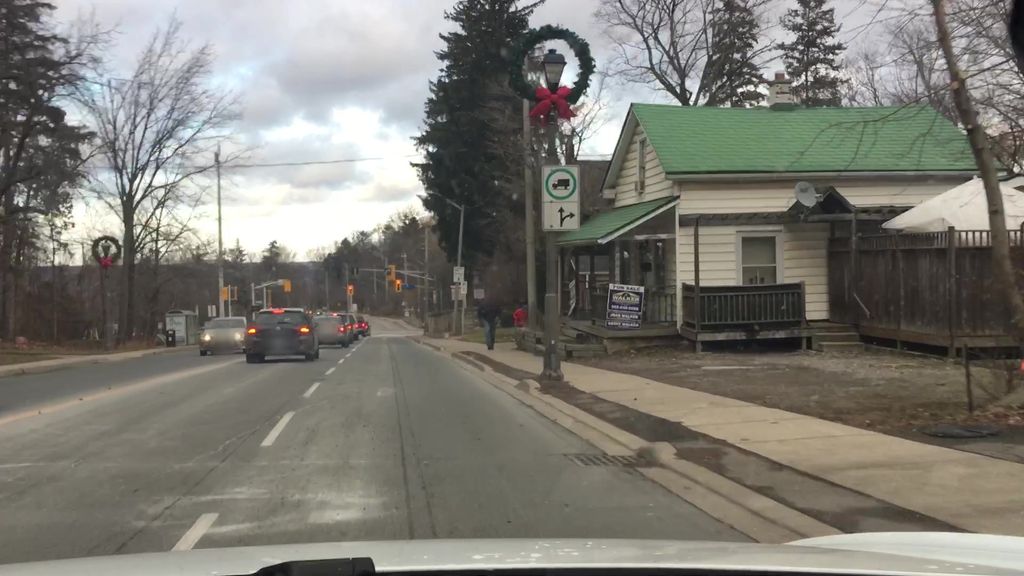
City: hamilton